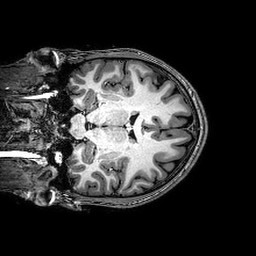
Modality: T1w
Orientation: coronal
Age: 23
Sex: male
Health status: healthy
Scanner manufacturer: philips
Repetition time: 0.008215 s
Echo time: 0.00379 s